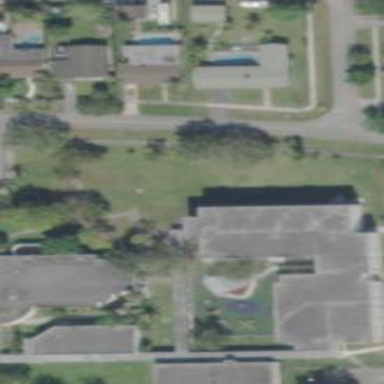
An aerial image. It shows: School building.